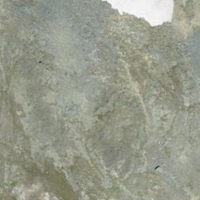
EUNIS habitat code: 48
Species observed at this site:
Jacobaea incana
Gentiana bavarica
Ranunculus glacialis